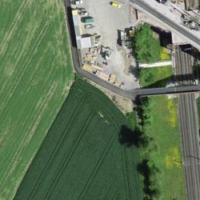
EUNIS habitat code: 52
Species observed at this site:
Orchis militaris
Melampyrum arvense
Himantoglossum hircinum